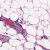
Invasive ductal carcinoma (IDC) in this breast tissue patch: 1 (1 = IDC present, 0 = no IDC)